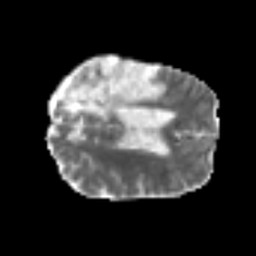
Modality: MD
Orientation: axial
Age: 60
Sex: male
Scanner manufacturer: siemens
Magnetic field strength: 3 T
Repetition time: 6.1 s
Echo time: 0.101 s